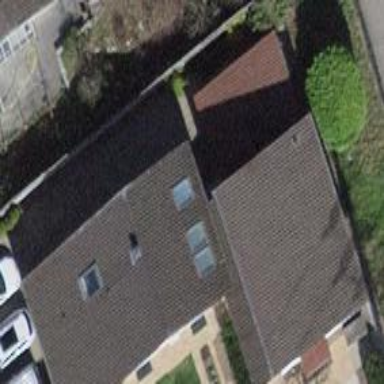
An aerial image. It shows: Building with tile roof.